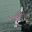
Label: 1